Brain MRI, FLAIR slice (ischemic stroke SISS case)
Modalities acquired: T1|T2|DWI|FLAIR
Volume shape: 230x230x153 voxels, spacing: 1x1x1 mm
Slice 56 of 153
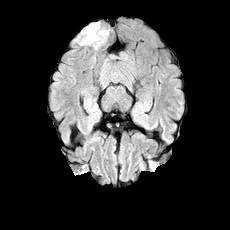
Lesion size: 9549 voxels